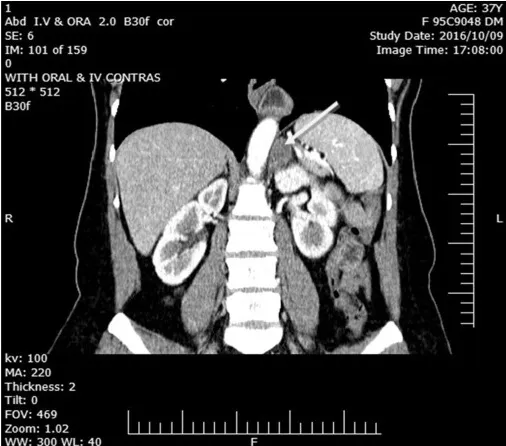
Coronal view.
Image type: radiology (ct)